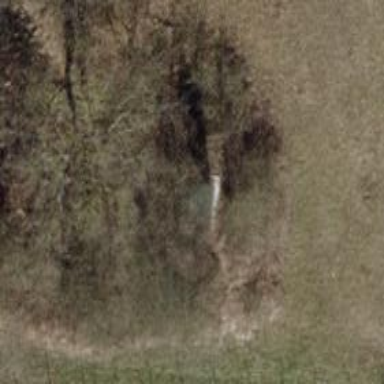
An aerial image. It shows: Hunting stand.